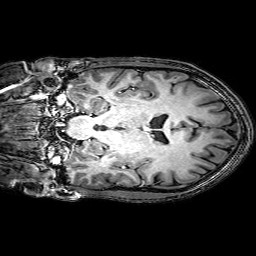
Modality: T1w
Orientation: coronal
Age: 24
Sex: male
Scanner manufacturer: philips
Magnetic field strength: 3 T
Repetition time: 0.009 s
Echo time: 0.0035 s